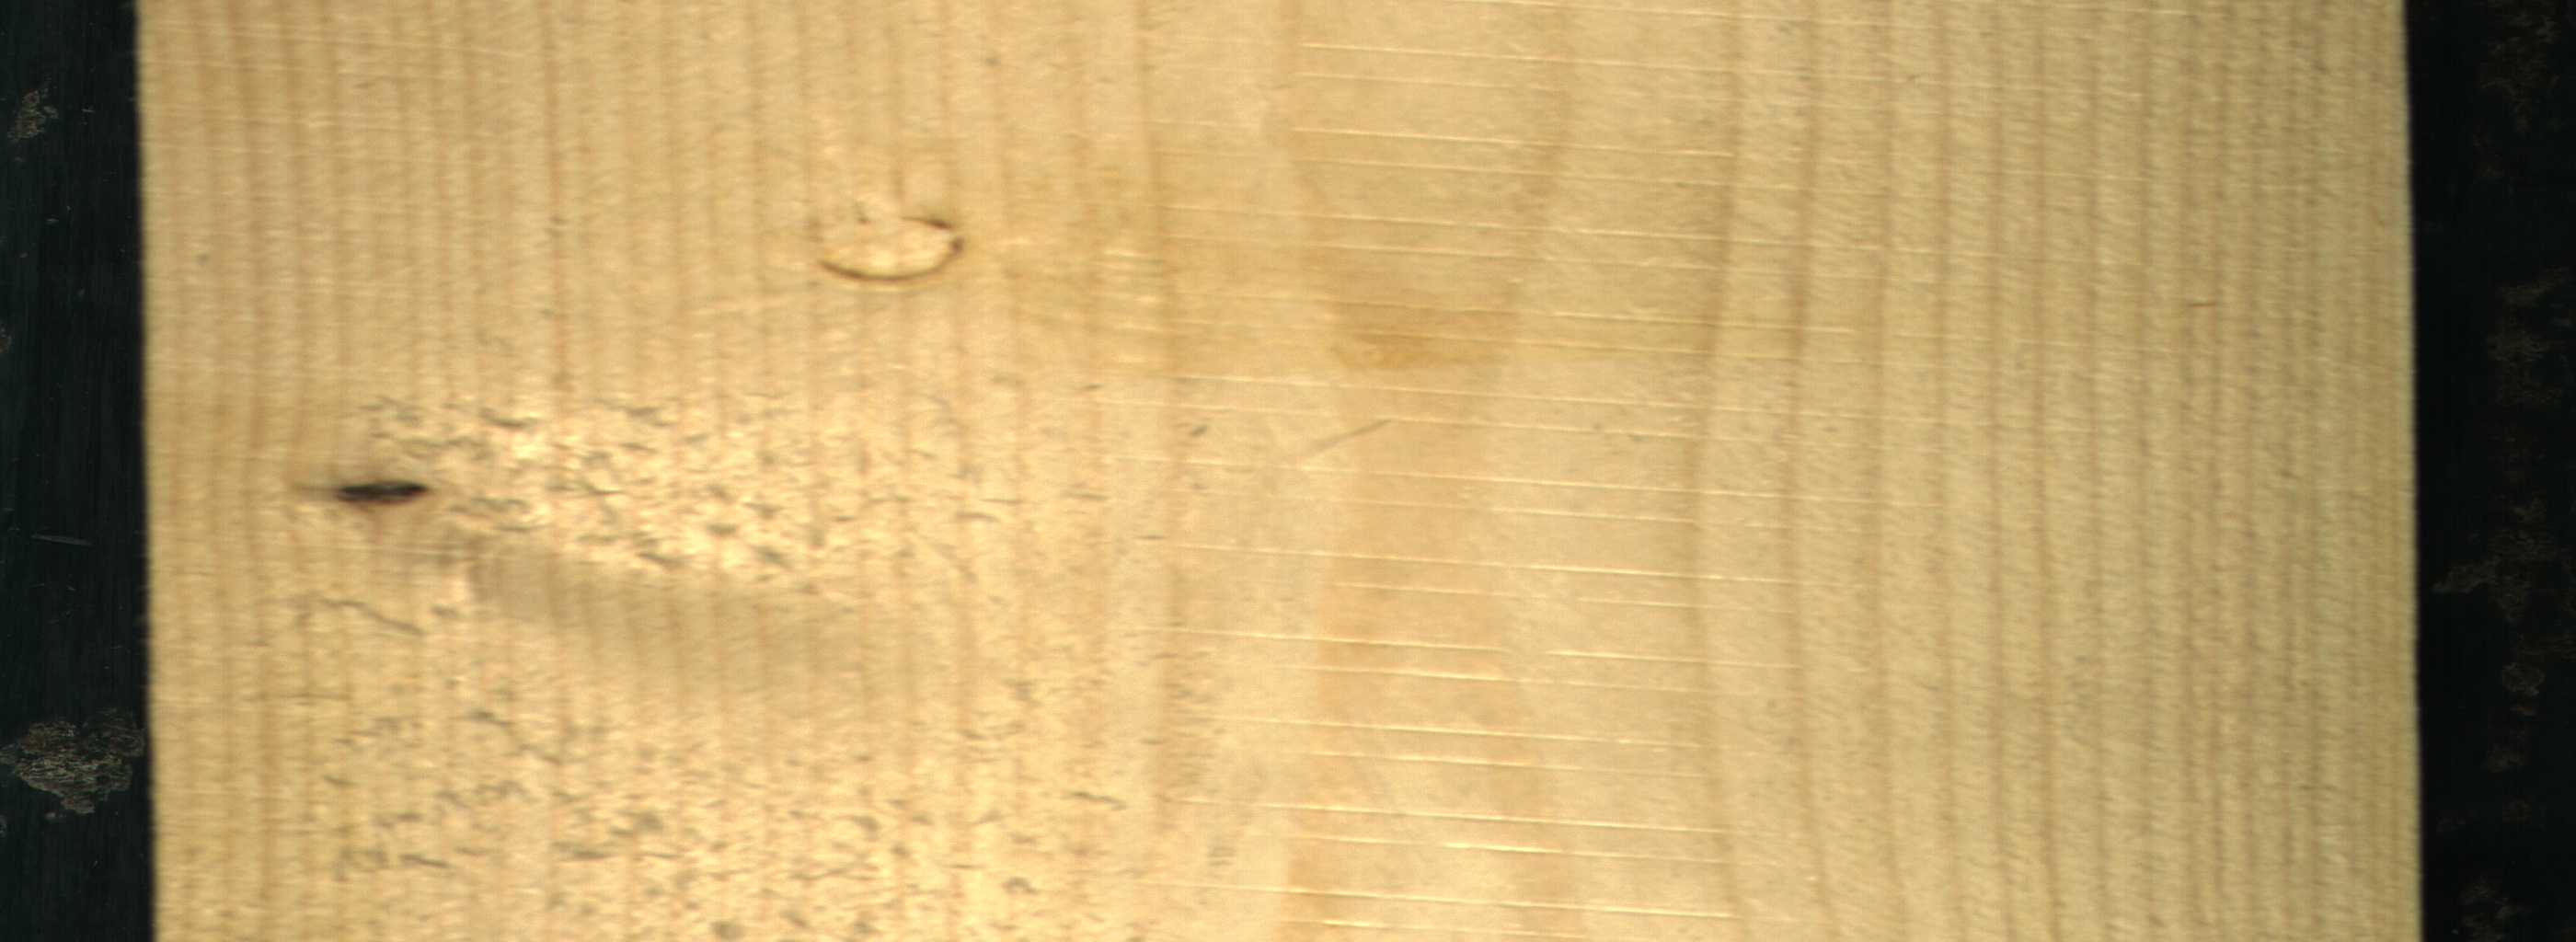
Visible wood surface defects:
Dead_Knot
Live_Knot